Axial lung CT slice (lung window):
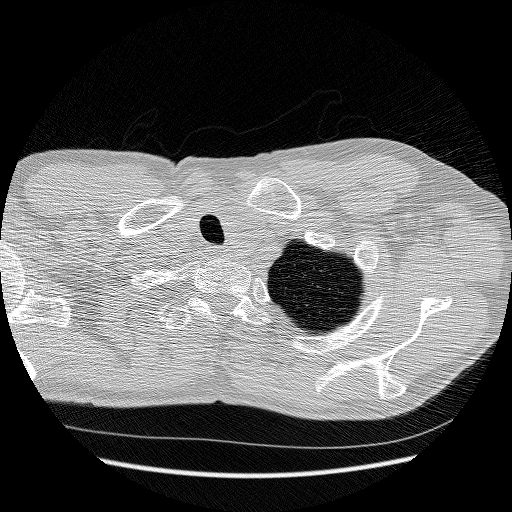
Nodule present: no